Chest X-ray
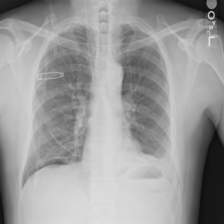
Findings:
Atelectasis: positive
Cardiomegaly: negative
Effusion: positive
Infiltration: negative
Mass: negative
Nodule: negative
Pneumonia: negative
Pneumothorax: negative
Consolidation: negative
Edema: negative
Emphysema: negative
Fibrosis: negative
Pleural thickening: negative
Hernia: negative